Question: Does GDI have any method of setting an overall clipping area, in the same way the GDI+ Graphics object does?
Specifically:
- 'Graphics.DrawString'- 'TextRenderer.DrawText'
---
My new scrollbar system automatically resizes the 'Graphics' draw area as needed. While tidying up a control which uses it, I switched some inline string rendering calls over to my text layout class, which uses 'TextRenderer.DrawText'. I can't quite remember I used that instead of just 'Graphics.DrawString', but before I refactor that I wanted to check if there was some way of fixing the problem as it stands.
'''
public class GraphicsClipExample : Form
{
public GraphicsClipExample()
{
this.ClientSize = new Size(this.ClientSize.Width, 100);
}
protected override void OnPaint(PaintEventArgs e)
{
// update the graphics clip area
e.Graphics.Clear(Color.Cyan);
e.Graphics.SetClip(new Rectangle(0, 0, e.ClipRectangle.Width, 50));
e.Graphics.Clear(Color.Magenta);
Font font = new Font("Calibri", 24);
e.Graphics.DrawString("Testing", font, Brushes.Black, 10, 28);
TextRenderer.DrawText(e.Graphics, "Testing", font, new Point(150, 28), Color.Black);
}
}
'''
This produces the following output:

Is there any way to provide a simple clipping area for 'GDI' overall, or 'TextRenderer' specifically?
Many thanks
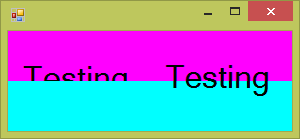
Answer: Try using the PreserveGraphicsClipping format flag:
'''
TextRenderer.DrawText(e.Graphics, "Testing", font, new Point(150, 28),
Color.Black, Color.Empty,
TextFormatFlags.PreserveGraphicsClipping);
'''